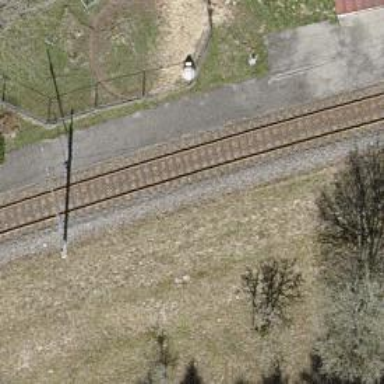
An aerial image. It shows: Single-track electrified railway with contact line.